Interaction volume radius: 10 \u00c5
Interaction volume height: 10 \u00c5
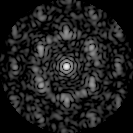
Disorder parameter: 0.6286